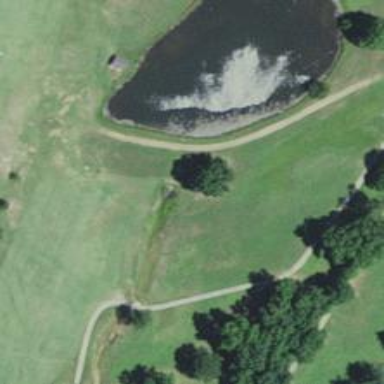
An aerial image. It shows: Path for both roads and golfers.